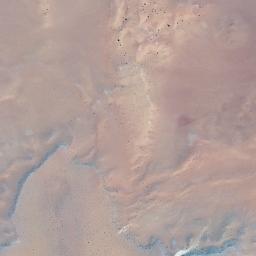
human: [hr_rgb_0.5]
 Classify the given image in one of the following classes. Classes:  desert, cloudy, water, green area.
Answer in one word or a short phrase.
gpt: desert